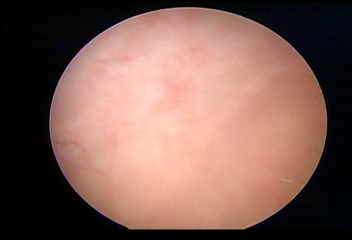
Modality: WLC
Class: Normal mucosa
Bladder cancer association: No